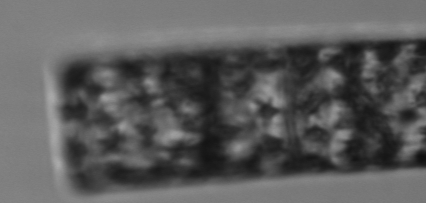
Label: Guinardia_flaccida